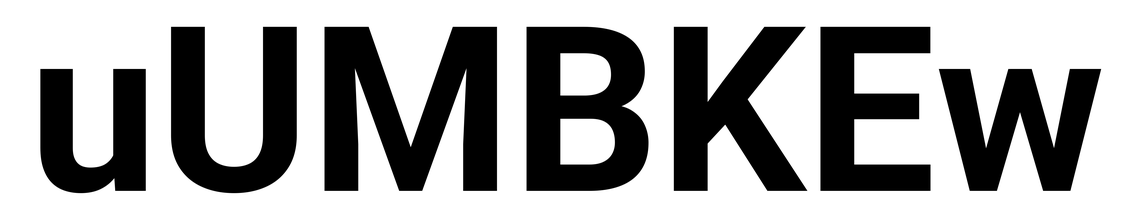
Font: Roboto_Bold